Field crop: tomato
Growth stage: 1
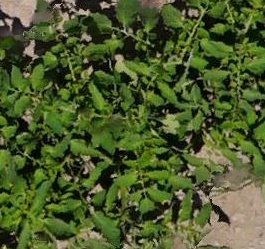
Species: tomato